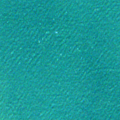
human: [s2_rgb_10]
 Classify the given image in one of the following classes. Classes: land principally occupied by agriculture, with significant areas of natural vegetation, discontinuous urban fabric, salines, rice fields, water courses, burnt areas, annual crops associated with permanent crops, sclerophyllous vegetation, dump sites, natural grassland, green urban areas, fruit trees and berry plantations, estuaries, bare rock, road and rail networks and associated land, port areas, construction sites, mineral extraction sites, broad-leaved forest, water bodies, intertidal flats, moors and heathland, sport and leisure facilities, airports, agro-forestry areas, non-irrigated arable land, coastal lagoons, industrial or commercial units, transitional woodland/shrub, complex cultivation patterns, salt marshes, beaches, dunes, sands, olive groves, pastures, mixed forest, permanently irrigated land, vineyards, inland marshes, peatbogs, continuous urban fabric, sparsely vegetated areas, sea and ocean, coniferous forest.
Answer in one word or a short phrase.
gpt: sea and ocean